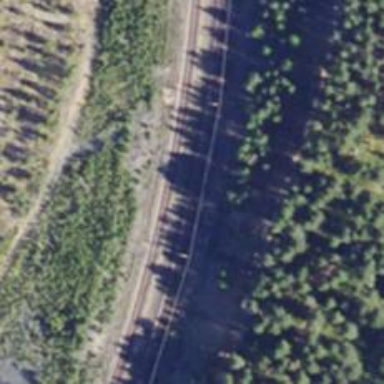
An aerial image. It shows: Continuous rail railway with electrified contact line.